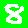
Digit: 8